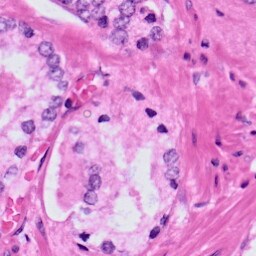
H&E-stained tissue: Prostate